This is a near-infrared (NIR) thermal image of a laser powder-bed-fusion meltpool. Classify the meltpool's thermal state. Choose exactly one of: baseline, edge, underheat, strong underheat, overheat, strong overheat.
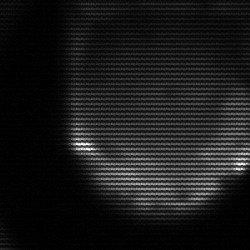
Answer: edge